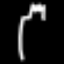
Label: fork